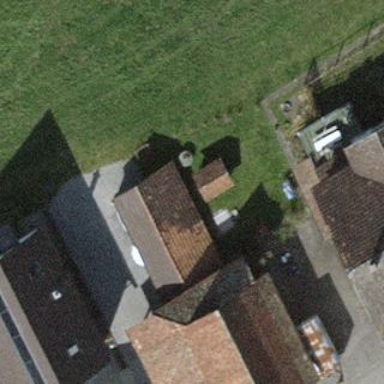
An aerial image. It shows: View of roof of building.